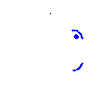
Particle: pion